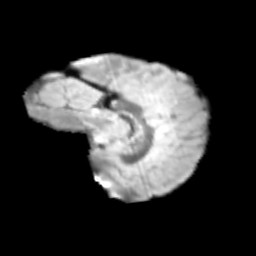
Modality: T2w
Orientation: sagittal
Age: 10
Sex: male
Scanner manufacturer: siemens
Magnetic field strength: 3 T
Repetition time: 3.8 s
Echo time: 0.07 s